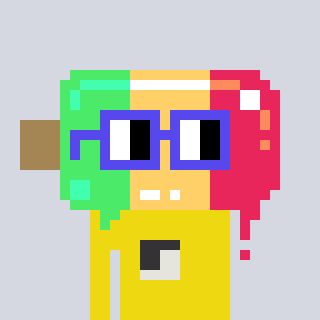
a pixel art character with square blue glasses, a icepop-shaped head and a yellow-colored body on a cool background